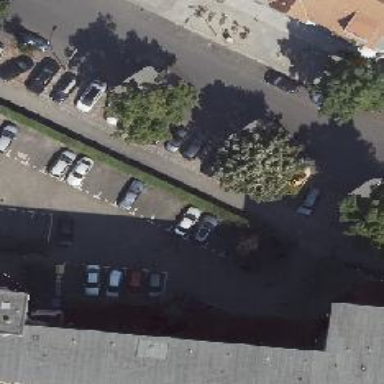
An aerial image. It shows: Road serving as parking aisle.